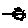
Label: sun